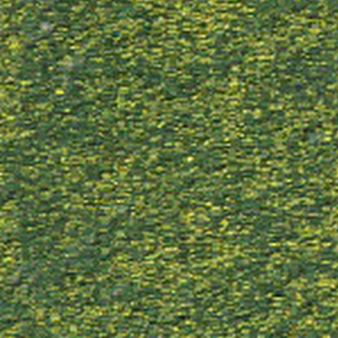
Label: other